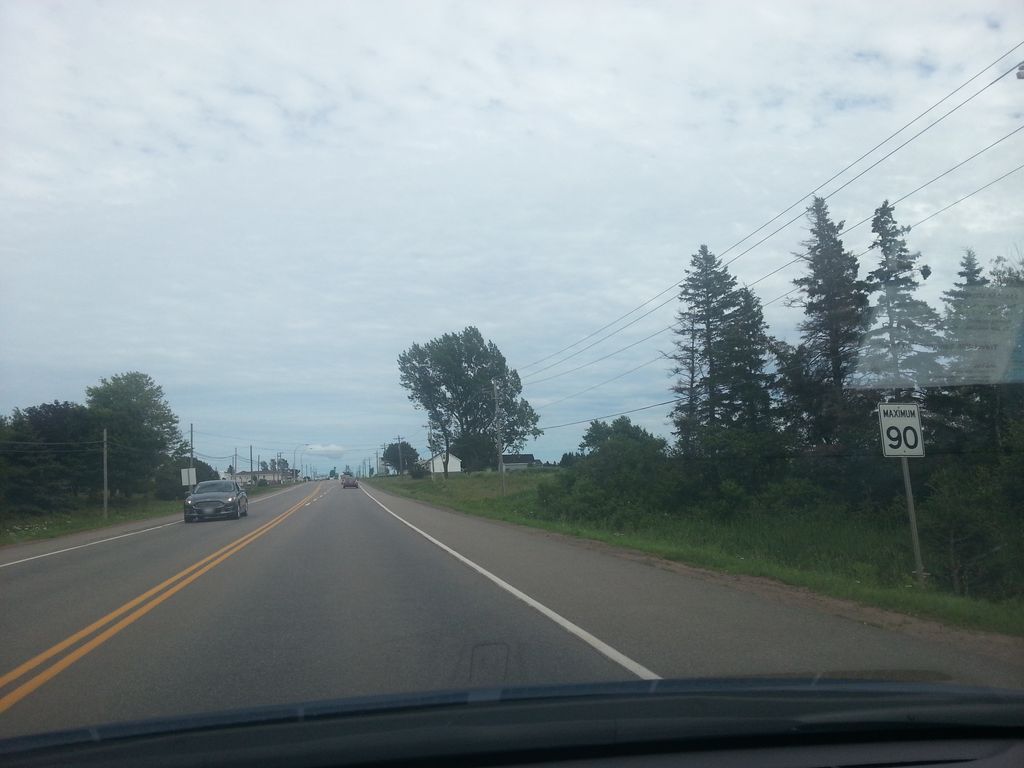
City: charlottetown